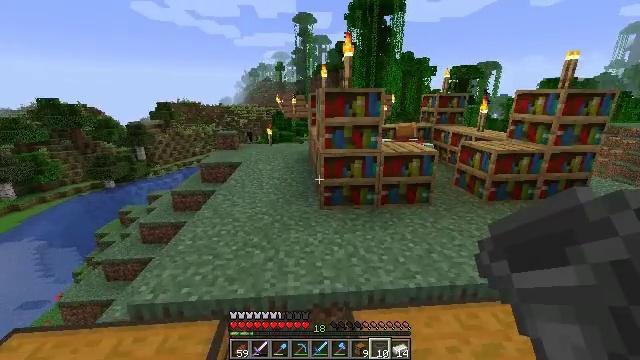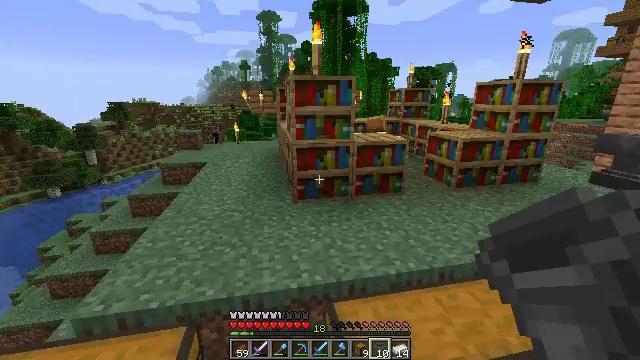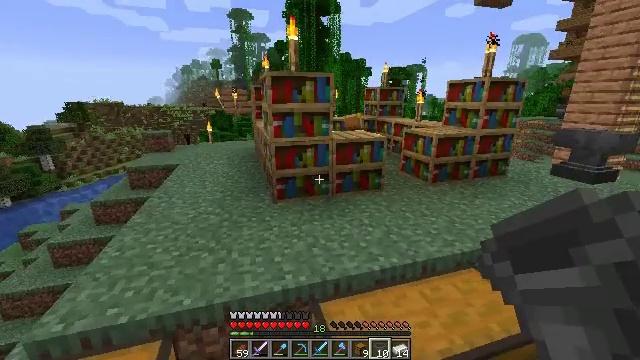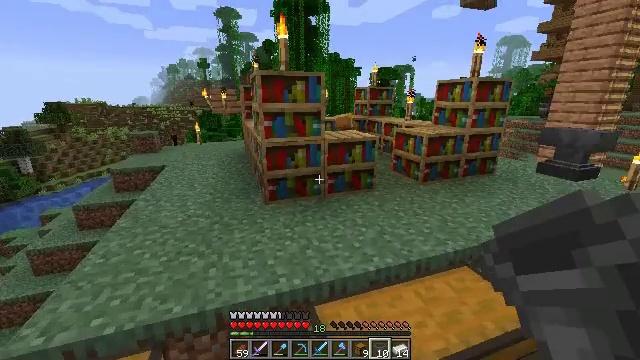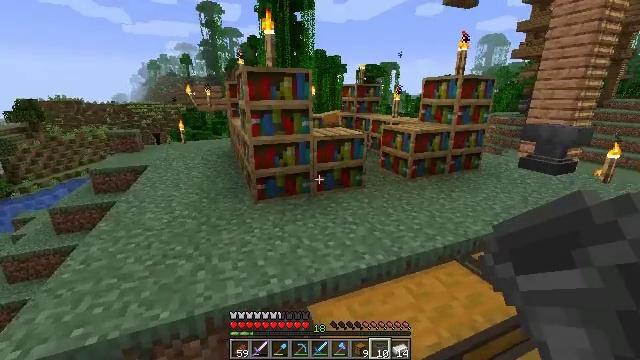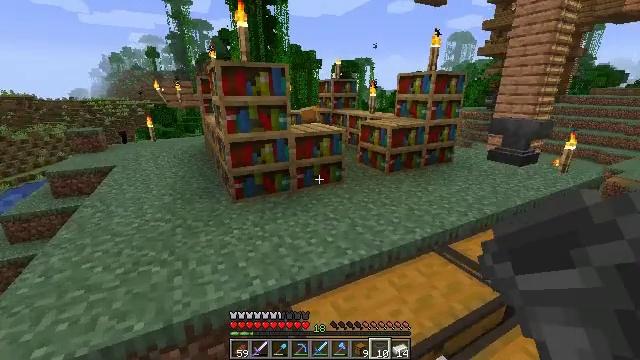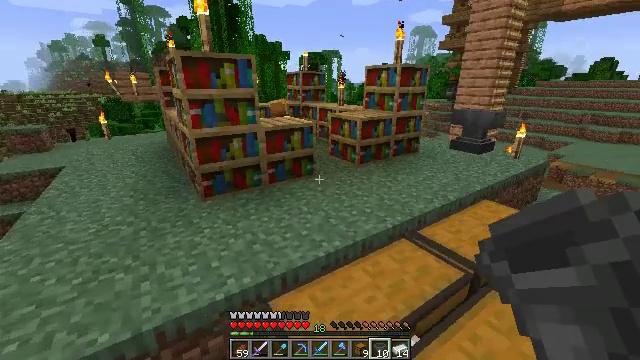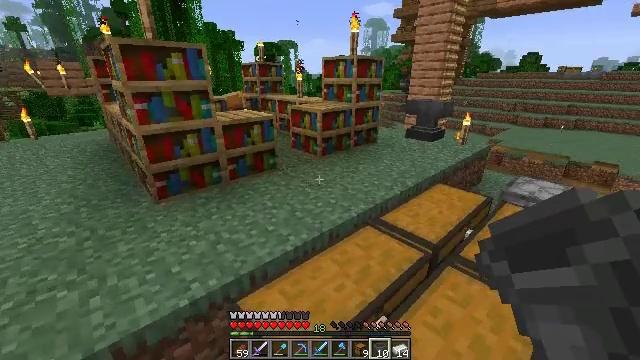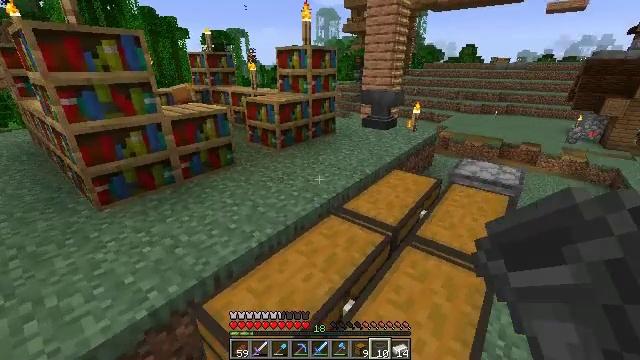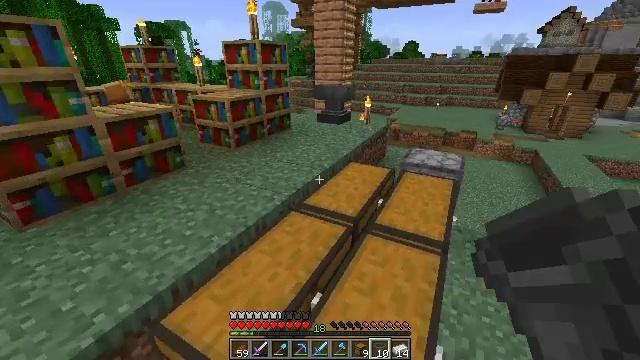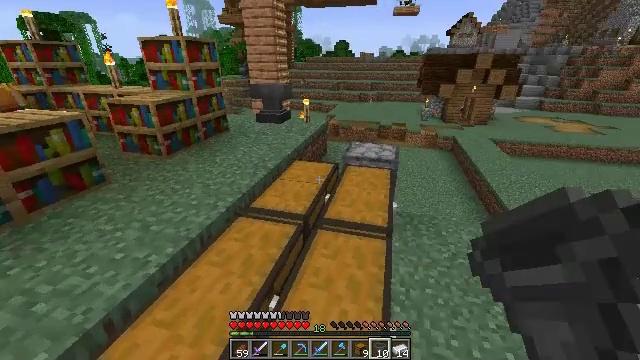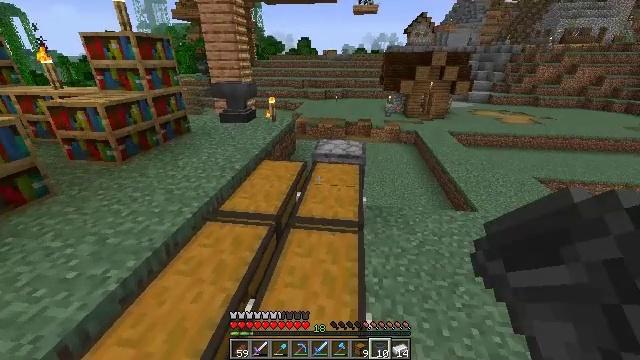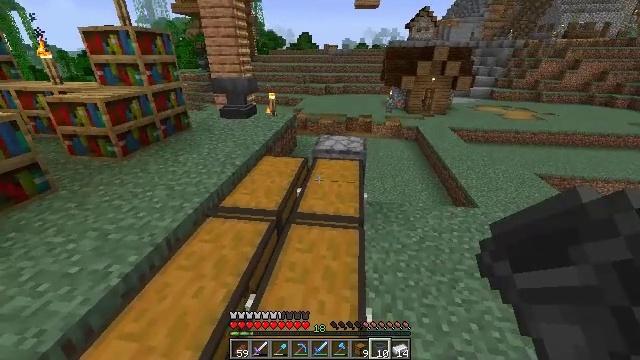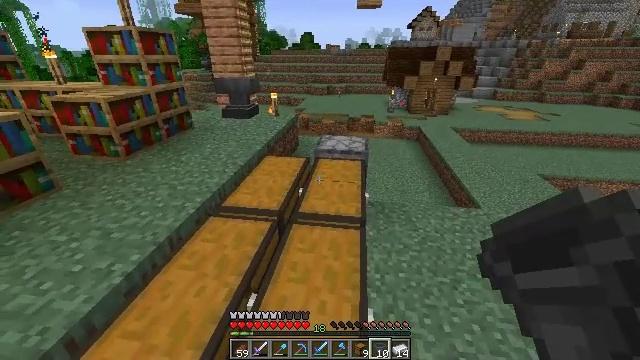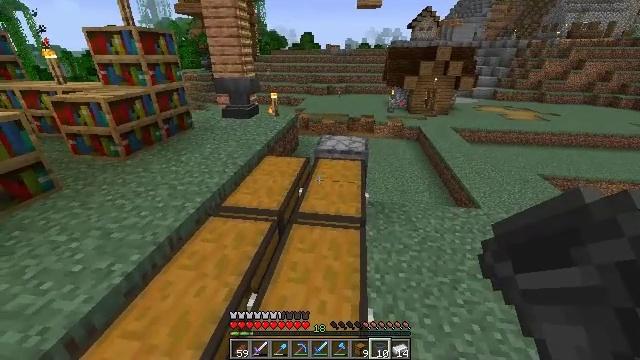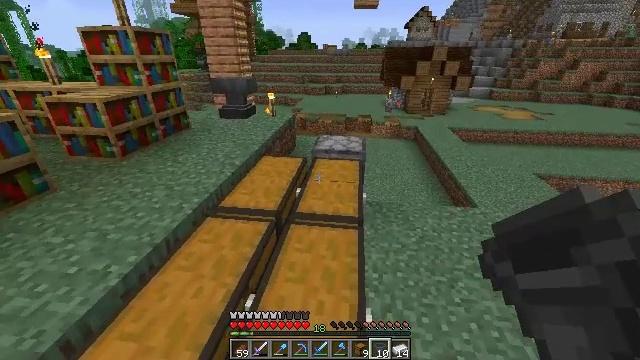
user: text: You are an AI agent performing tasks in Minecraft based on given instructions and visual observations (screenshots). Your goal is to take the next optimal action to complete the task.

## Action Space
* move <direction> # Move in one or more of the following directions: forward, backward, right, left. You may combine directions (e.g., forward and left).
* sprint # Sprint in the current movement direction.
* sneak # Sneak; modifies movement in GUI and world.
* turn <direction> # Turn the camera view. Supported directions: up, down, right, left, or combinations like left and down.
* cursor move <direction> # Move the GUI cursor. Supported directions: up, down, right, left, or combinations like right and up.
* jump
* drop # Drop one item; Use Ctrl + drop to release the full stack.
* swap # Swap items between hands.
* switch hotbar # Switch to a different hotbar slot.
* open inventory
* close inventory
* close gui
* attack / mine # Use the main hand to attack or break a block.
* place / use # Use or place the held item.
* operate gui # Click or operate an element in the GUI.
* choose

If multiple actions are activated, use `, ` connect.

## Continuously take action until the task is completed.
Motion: motion action
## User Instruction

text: Break the furnace to move it.
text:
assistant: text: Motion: turn right
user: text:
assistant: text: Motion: turn right
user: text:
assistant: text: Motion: turn right
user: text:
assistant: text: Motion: turn right
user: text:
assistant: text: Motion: turn right
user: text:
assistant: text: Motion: turn right and down
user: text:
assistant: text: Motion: turn right and down
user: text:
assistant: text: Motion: turn right and down
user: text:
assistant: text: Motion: turn right
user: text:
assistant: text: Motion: turn right
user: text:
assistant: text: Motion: turn right
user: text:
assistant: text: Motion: no_op
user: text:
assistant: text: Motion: no_op
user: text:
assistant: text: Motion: no_op
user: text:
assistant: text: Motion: no_op
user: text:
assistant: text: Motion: move forward
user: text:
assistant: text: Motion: move forward, turn right and up
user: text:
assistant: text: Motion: move forward, turn right and down
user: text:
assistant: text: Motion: move forward, turn right and down
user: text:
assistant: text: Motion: move forward, turn right
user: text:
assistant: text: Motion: move forward, turn right
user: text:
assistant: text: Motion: move forward, sprint, turn right
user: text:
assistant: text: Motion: move forward, sprint
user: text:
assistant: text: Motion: move forward, sprint
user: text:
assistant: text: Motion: move forward, sprint
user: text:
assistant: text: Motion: move forward
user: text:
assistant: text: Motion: move forward, turn left
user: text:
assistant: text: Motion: move forward, sprint, turn left
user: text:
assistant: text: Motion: move forward, sprint, turn left
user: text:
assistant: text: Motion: move forward, sprint, turn left